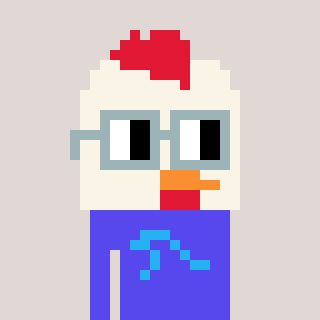
a pixel art character with square dark gray glasses, a chicken-shaped head and a computerblue-colored body on a warm background